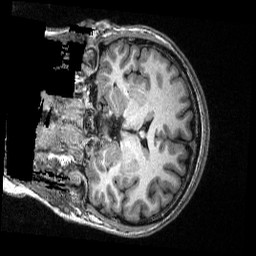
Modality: T1w
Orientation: coronal
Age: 21
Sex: male
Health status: ill
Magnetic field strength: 3 T
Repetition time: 2.53 s
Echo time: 0.00331 s